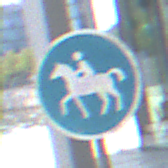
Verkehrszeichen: Reitweg
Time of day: MorningAfternoon
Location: Outdoor (Urban)
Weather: PartlyCloudy
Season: NotSpecified
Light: Natural